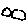
Label: cloud